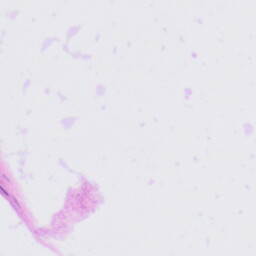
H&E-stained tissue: Tonsil